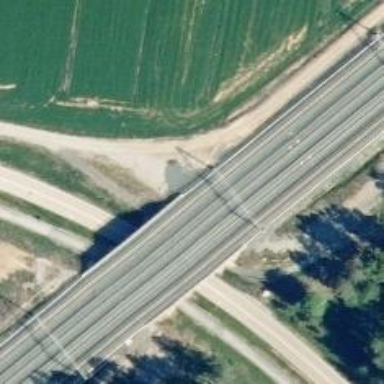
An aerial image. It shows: Railway bridge with electrified contact lines. This bridge is part of railway siding.